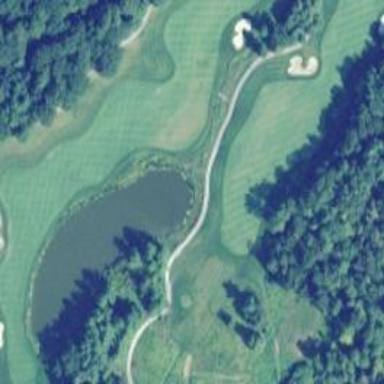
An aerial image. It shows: Area of rough grass used for golf.